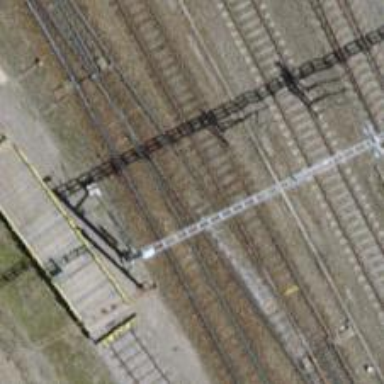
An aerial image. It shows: Railway switch.